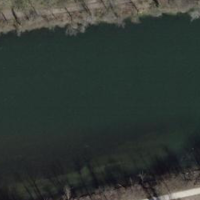
EUNIS habitat code: 15
Species observed at this site:
Phalacrocorax carbo